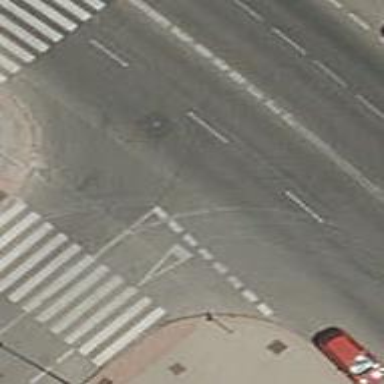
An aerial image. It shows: Road with "give way" sign.